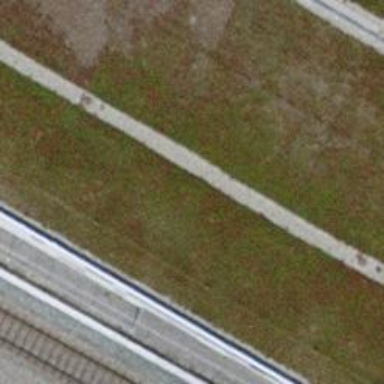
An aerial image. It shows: Railway buffer stop.